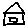
Label: house